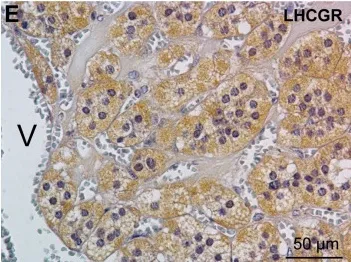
Distribution of aldosterone synthase (CYP11B2) and LHCGR in the patient's adrenal. ,. LHCGR high. Magnifications.
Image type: pathology (immunostaining)